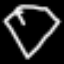
Label: diamond